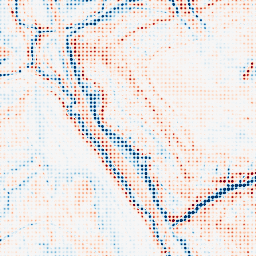
Category: edge_preserving
Decomposition family: anisotropic_diffusion
Decomposition parameters: iterations: 50
kappa: 100
gamma: 0.15
Upsampling method: sinc_hamming
Upsampling parameters: scale: 8
kernel_size: 4
Upsampling scale: 8